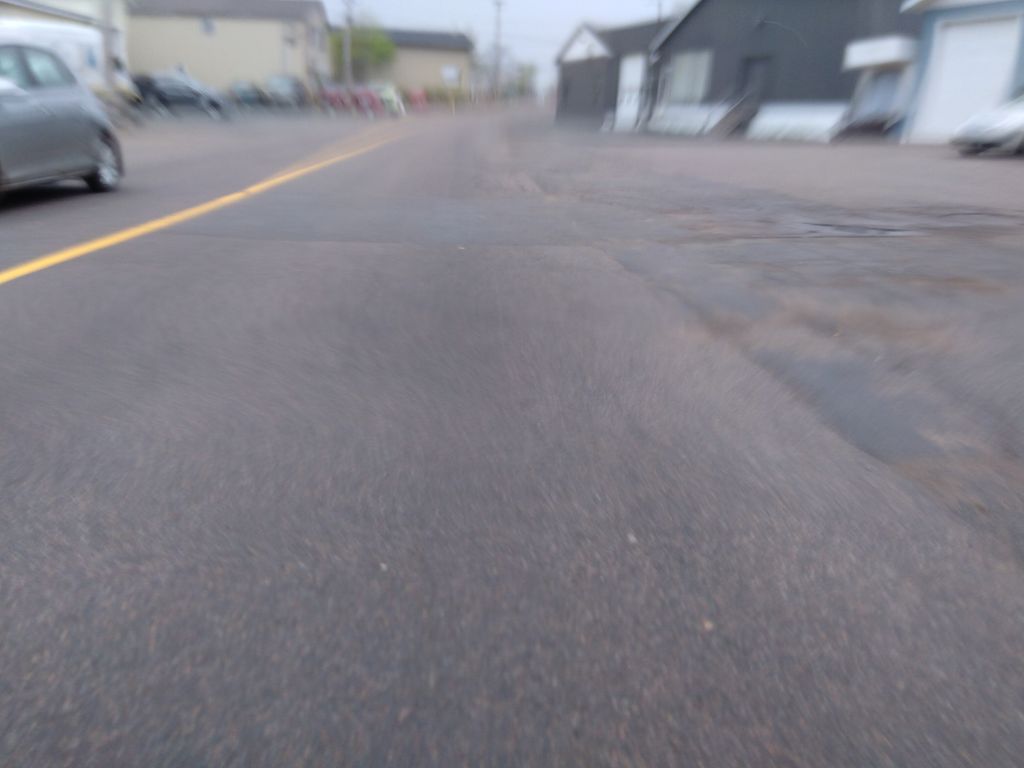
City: charlottetown